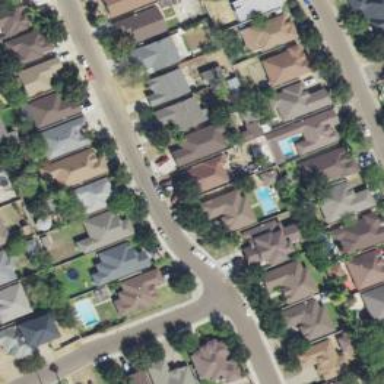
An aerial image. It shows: Residential road lined with residential properties on both sides.